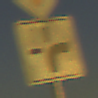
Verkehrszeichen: VerlaufVorfahrtsstrasse3
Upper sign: Vorfahrtsstrasse
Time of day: SunriseSunset
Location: Outdoor (RoadRail)
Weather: PartlyCloudy
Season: NotSpecified
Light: Natural